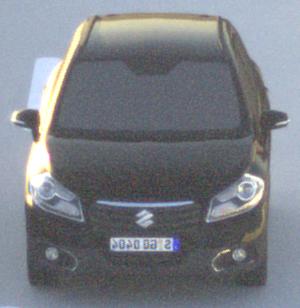
Make: Suzuki
Model: SX4 S-Cross 1.6
Detailed model: SX4 (II) S-Cross
Model produced from: 2013/10
Model produced until: 2015/08
Doors: 5
Color: black
Road condition: dry road
Daytime: sunrise or sunset
Contrast: high contrast